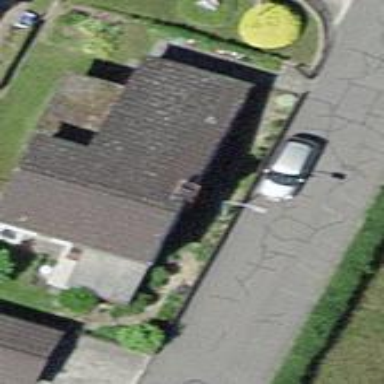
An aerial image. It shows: Building with tile roof.